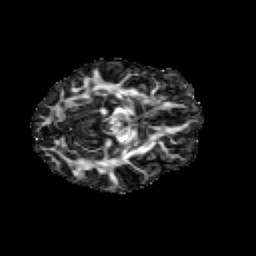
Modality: FA
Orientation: axial
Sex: female
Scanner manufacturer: siemens
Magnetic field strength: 3 T
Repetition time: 5 s
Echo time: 0.071 s